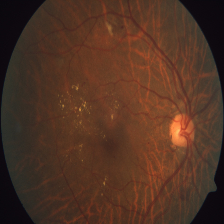
Diabetic retinopathy grade: Severe